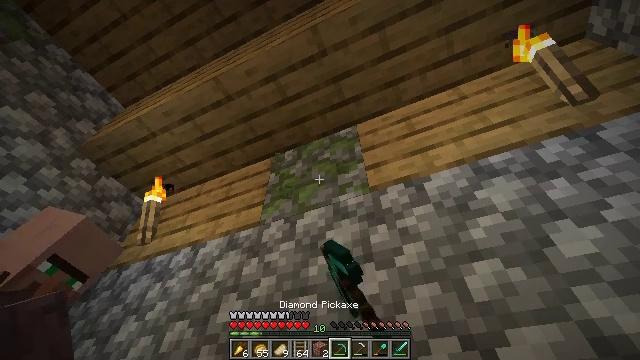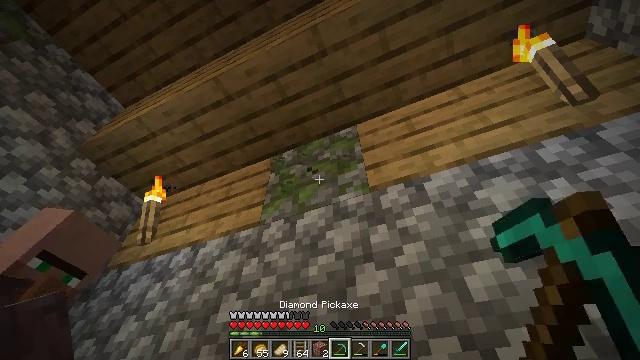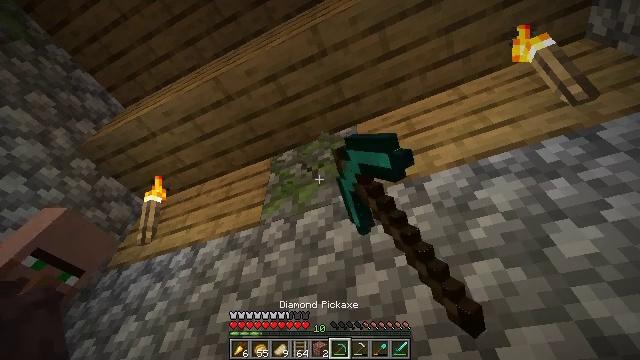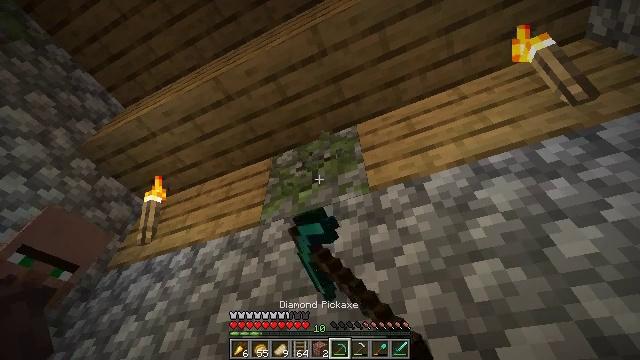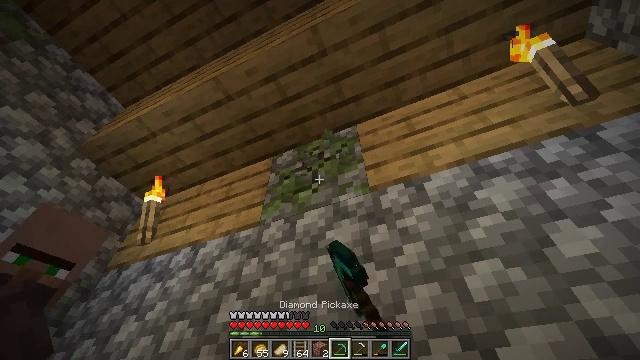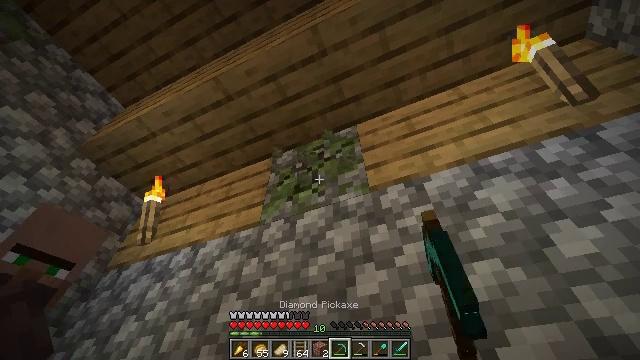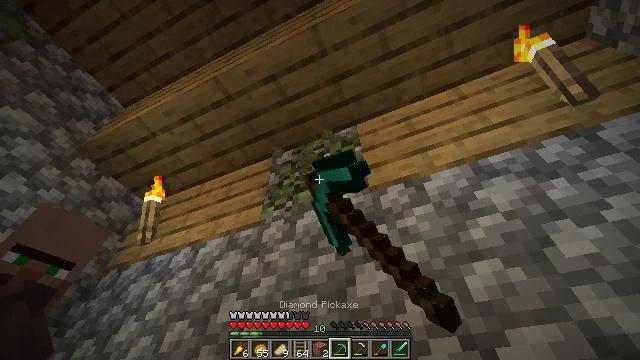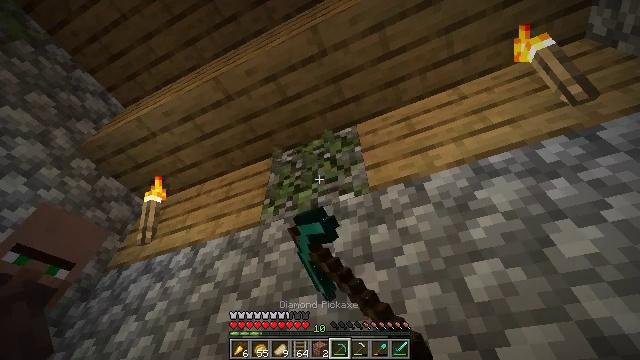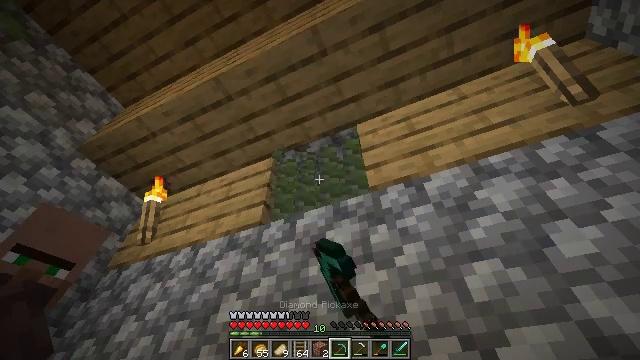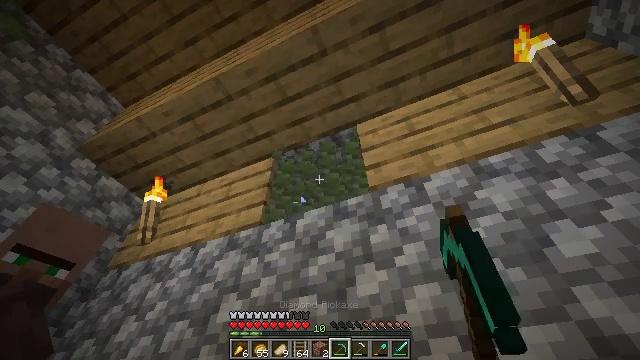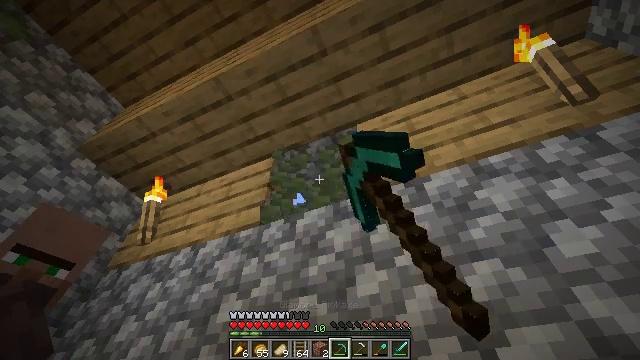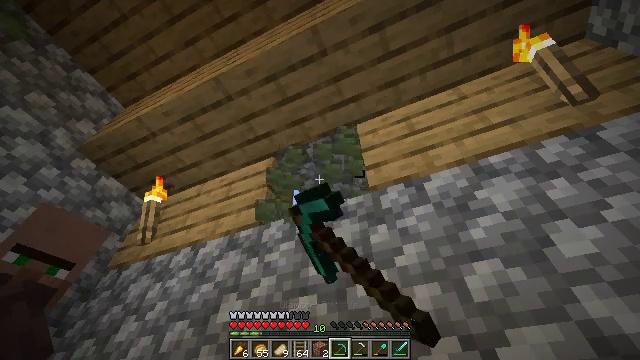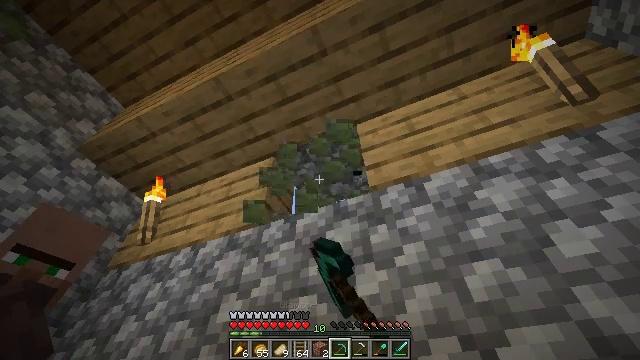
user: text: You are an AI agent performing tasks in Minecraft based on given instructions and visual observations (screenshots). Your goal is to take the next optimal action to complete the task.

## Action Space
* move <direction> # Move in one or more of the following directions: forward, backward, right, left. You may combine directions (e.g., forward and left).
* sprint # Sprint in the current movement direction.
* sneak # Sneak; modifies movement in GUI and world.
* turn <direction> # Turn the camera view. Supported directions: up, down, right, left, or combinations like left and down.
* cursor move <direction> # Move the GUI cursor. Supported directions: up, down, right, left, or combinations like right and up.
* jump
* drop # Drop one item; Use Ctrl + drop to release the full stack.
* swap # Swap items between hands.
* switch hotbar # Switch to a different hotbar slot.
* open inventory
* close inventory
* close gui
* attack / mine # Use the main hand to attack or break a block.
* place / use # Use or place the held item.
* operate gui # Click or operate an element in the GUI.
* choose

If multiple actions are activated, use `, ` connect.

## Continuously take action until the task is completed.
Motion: motion action
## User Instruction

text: Extract mossy cobblestone using a pickaxe.
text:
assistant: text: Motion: attack / mine
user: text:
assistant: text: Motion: attack / mine
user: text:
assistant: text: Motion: attack / mine
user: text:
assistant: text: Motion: attack / mine
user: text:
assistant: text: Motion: attack / mine
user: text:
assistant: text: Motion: attack / mine
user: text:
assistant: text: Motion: attack / mine
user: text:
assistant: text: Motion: attack / mine
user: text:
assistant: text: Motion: attack / mine
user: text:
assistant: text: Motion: attack / mine
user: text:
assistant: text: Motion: attack / mine
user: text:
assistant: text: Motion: attack / mine
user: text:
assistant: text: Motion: attack / mine